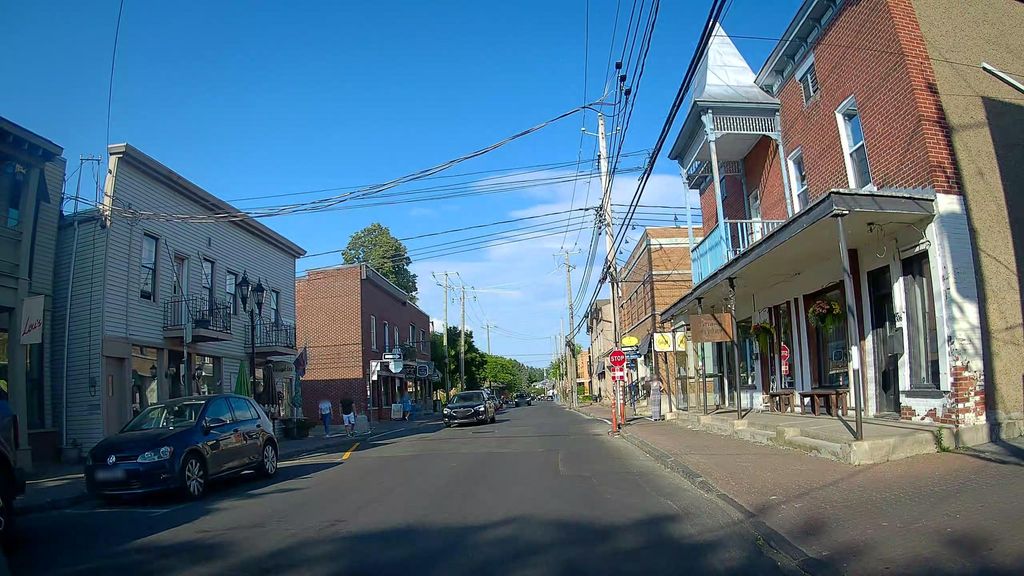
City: montreal